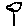
Label: flower